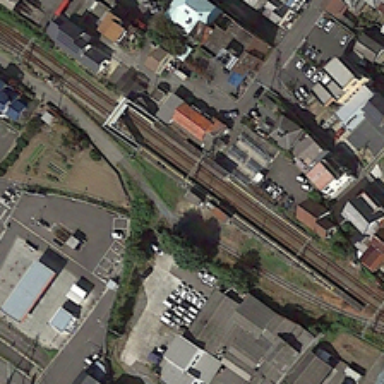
Many buildings are in two sides of a railway station .